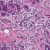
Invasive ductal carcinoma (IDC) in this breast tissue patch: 0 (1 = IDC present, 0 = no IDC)